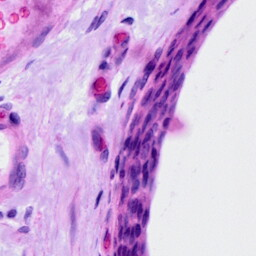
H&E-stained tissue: Ovarian